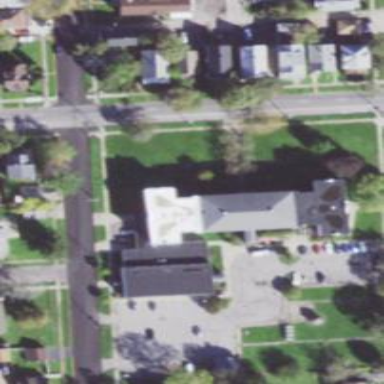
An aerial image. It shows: School.